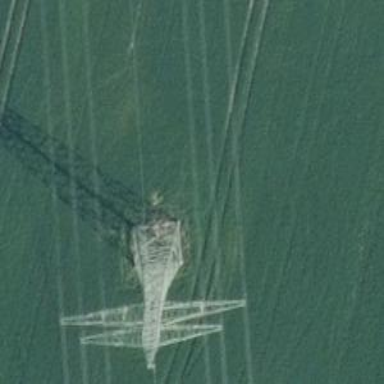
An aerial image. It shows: Power tower.